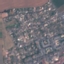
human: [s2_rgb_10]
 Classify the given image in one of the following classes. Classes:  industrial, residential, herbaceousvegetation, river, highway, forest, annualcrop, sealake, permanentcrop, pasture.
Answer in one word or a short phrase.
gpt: Residential